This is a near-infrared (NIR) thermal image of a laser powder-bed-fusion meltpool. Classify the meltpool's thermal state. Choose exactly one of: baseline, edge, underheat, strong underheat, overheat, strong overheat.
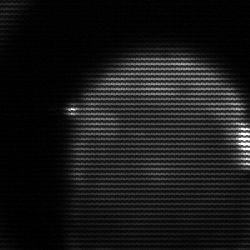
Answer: edge